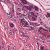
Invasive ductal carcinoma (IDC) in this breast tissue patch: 0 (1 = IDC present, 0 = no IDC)